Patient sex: M
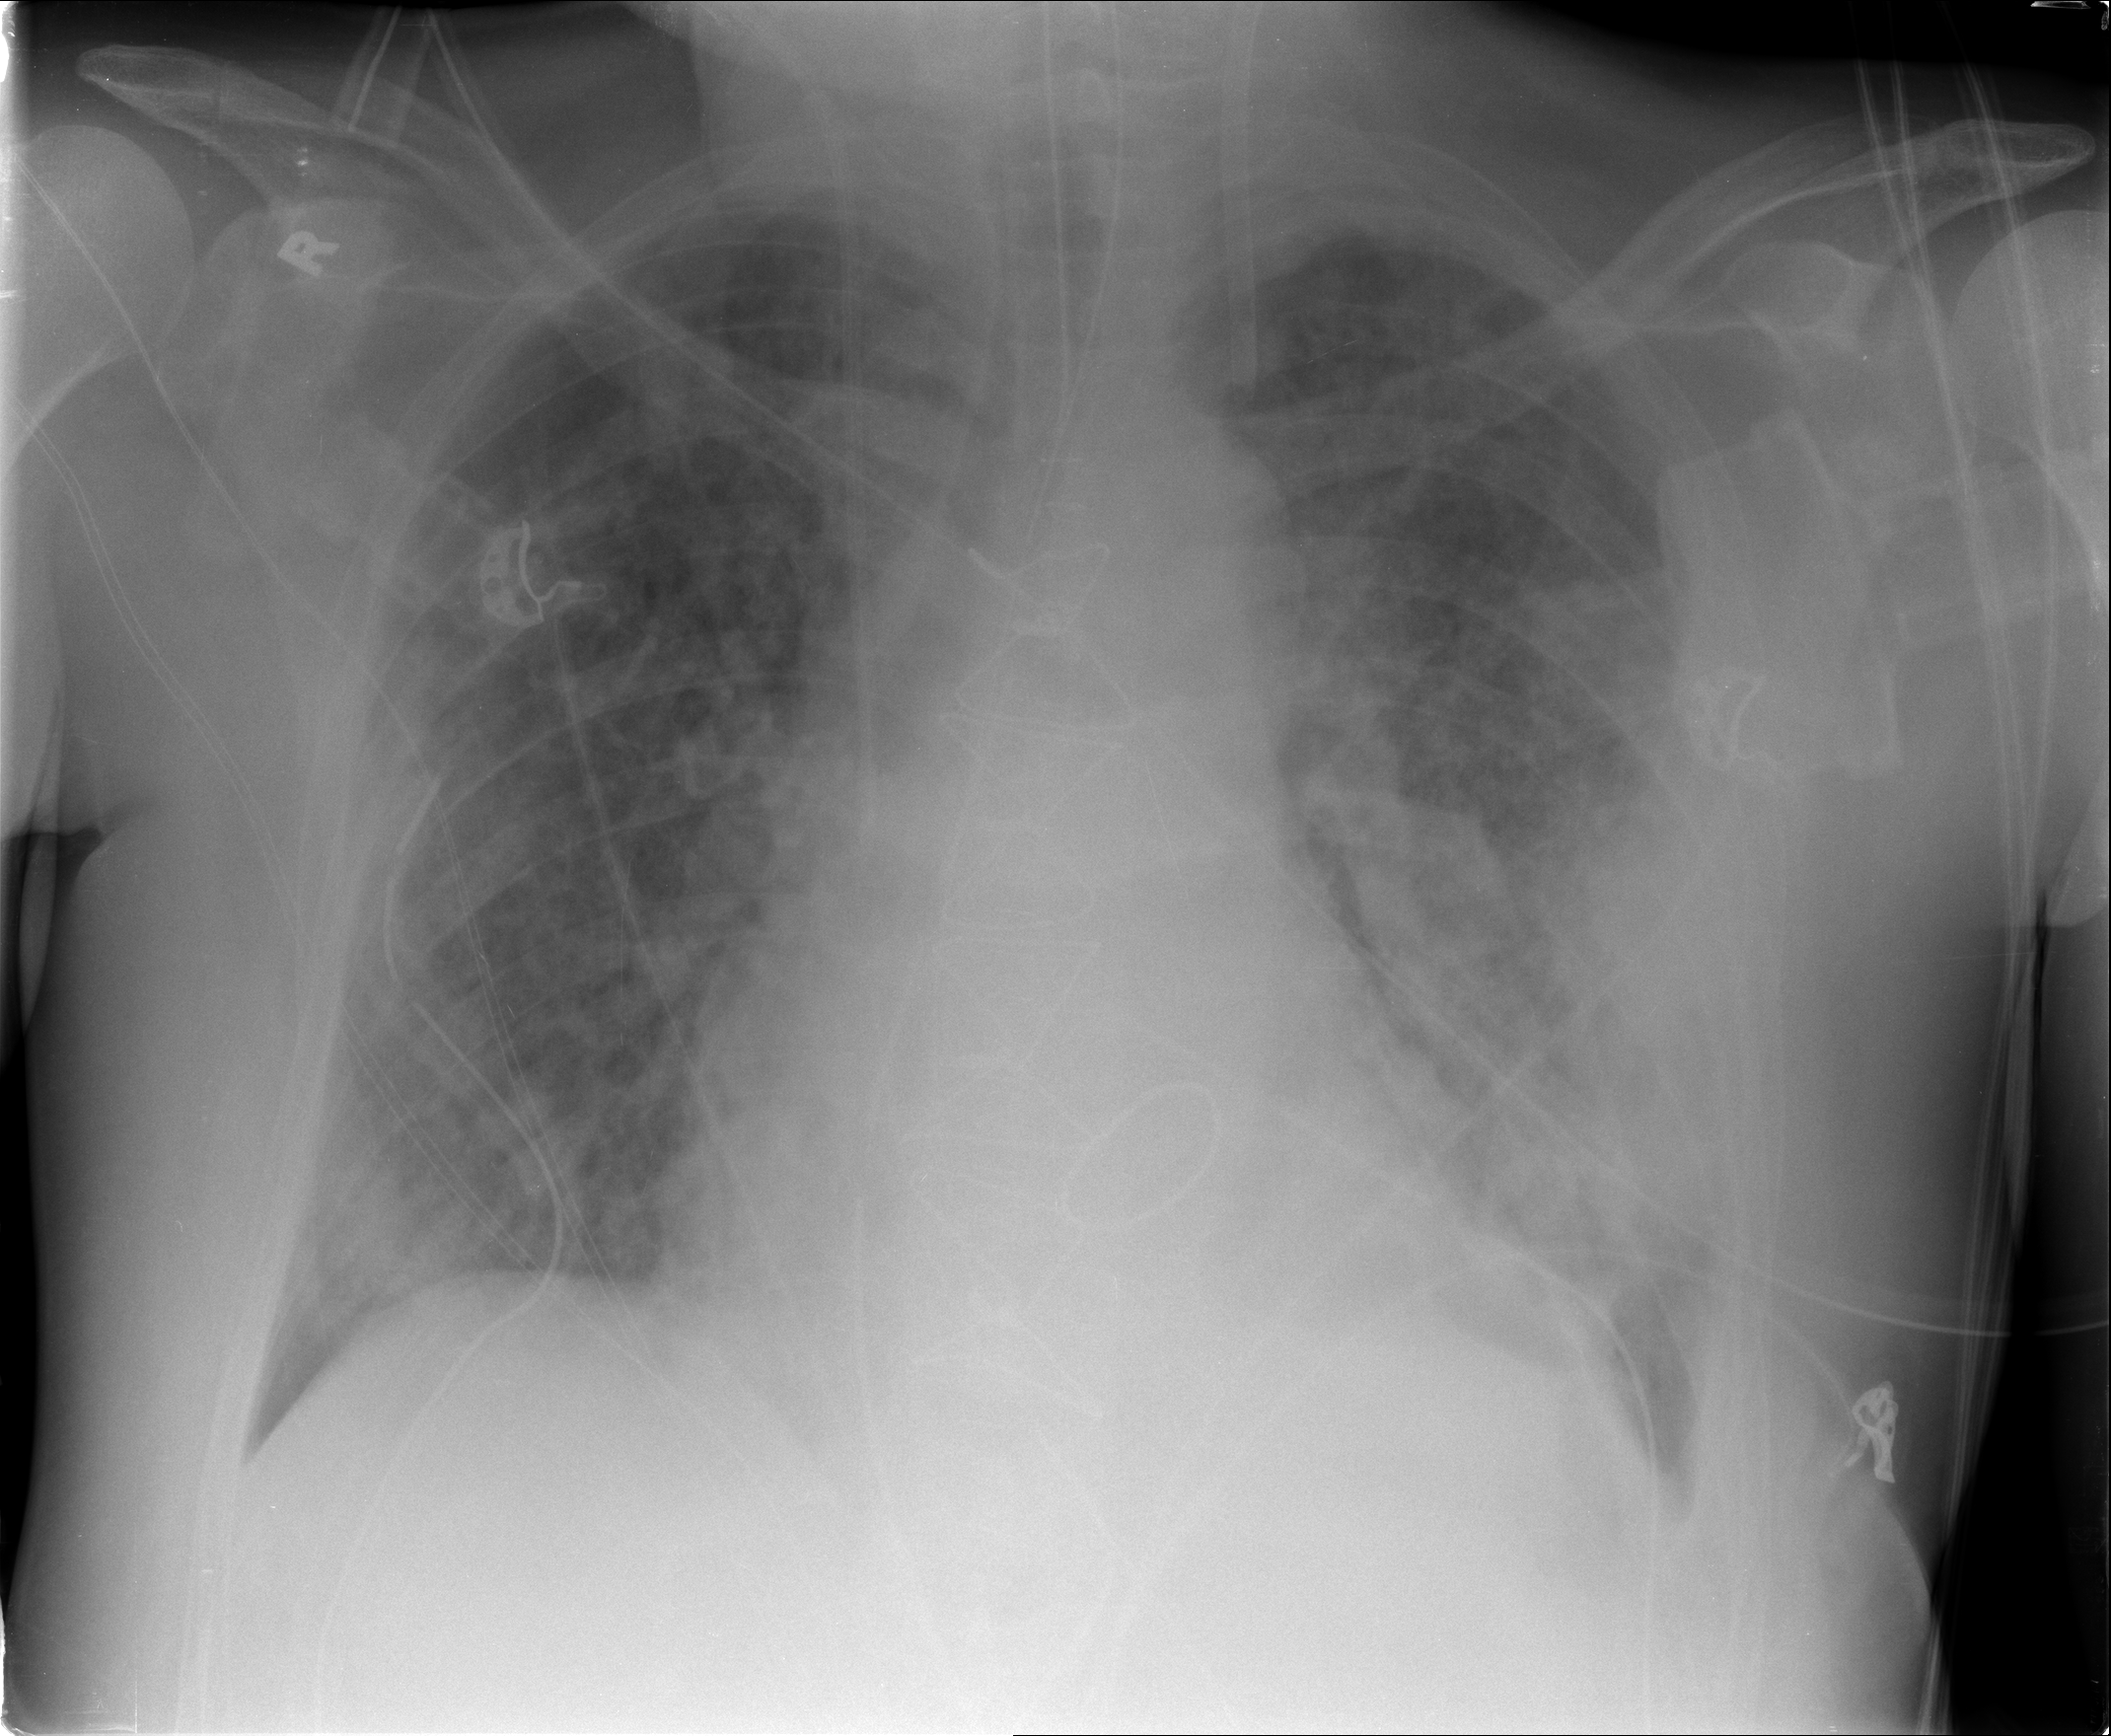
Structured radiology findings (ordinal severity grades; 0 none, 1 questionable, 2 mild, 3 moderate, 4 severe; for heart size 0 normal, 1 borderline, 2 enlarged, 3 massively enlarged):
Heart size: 0
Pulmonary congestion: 3
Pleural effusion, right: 1
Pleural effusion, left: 2
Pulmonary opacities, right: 3
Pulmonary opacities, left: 3
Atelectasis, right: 3
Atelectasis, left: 3